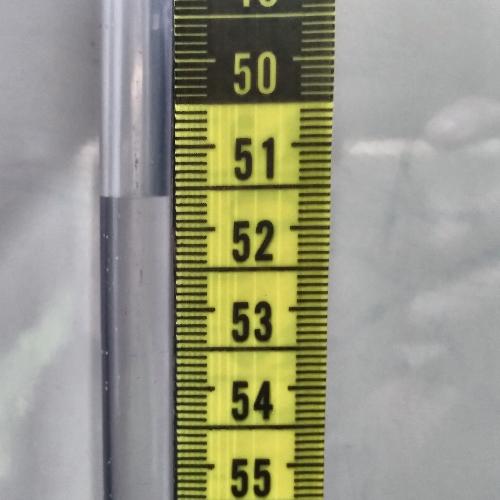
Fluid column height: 51.6 cm